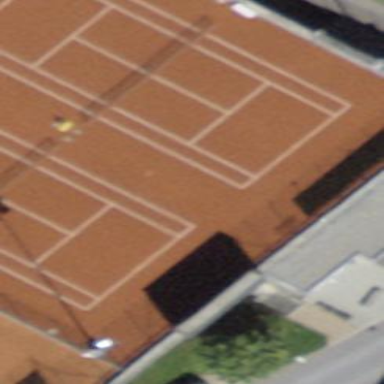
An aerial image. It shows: Tennis court on the leisure land pitch.